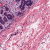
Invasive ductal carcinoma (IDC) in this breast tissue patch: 0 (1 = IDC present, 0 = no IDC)